Question: Because I have a scroll view, I have set my View Controller to freeform with a fixed size (since that was what I learnt). I want to have my scroll view such that it starts with the same contentSize and scrollable size (so that initially you can't scroll), then later after buttons are pressed the scrollable height increases so that you can scroll. I had tested all this on the iPhone Xr model simulator, and it was all working well until I tried switching to a different iPhone model (iPhone 7+). When I tested my program with the 7+ (which is shorter in height), the scrollView was initially scrollable (which it wasn't supposed to), and I think it might be because I have set my View Controller to freeform with a fixed size (which fits the iPhone Xr model which is taller), so when I try using a smaller iPhone model, it still has the same bigger length so it initially is scrollable.
What I want to get is have my scrollView go from the top of the screen of the iPhone to about halfway, x above a button I have. What I had initially was:
'''
scrollView.contentSize.height = 404
'''
Which I now know is completely wrong since I was hard coding it, but I don't know how else I can find the height from the top of the iPhone screen to the button. Perhaps its something along the lines of:
'''
scrollView.contentSize.height = button.frame.origin.y - /*y position of top of iPhone screen*/
'''
I also considered that the height of the scrollView might just be the y position of the button, however, because I have a fixed View Controller height, for iPhones with smaller displays, that would make the scrollView much larger than what I want (a size such that you initially can't scroll).
Hopefully this makes sense, thanks.

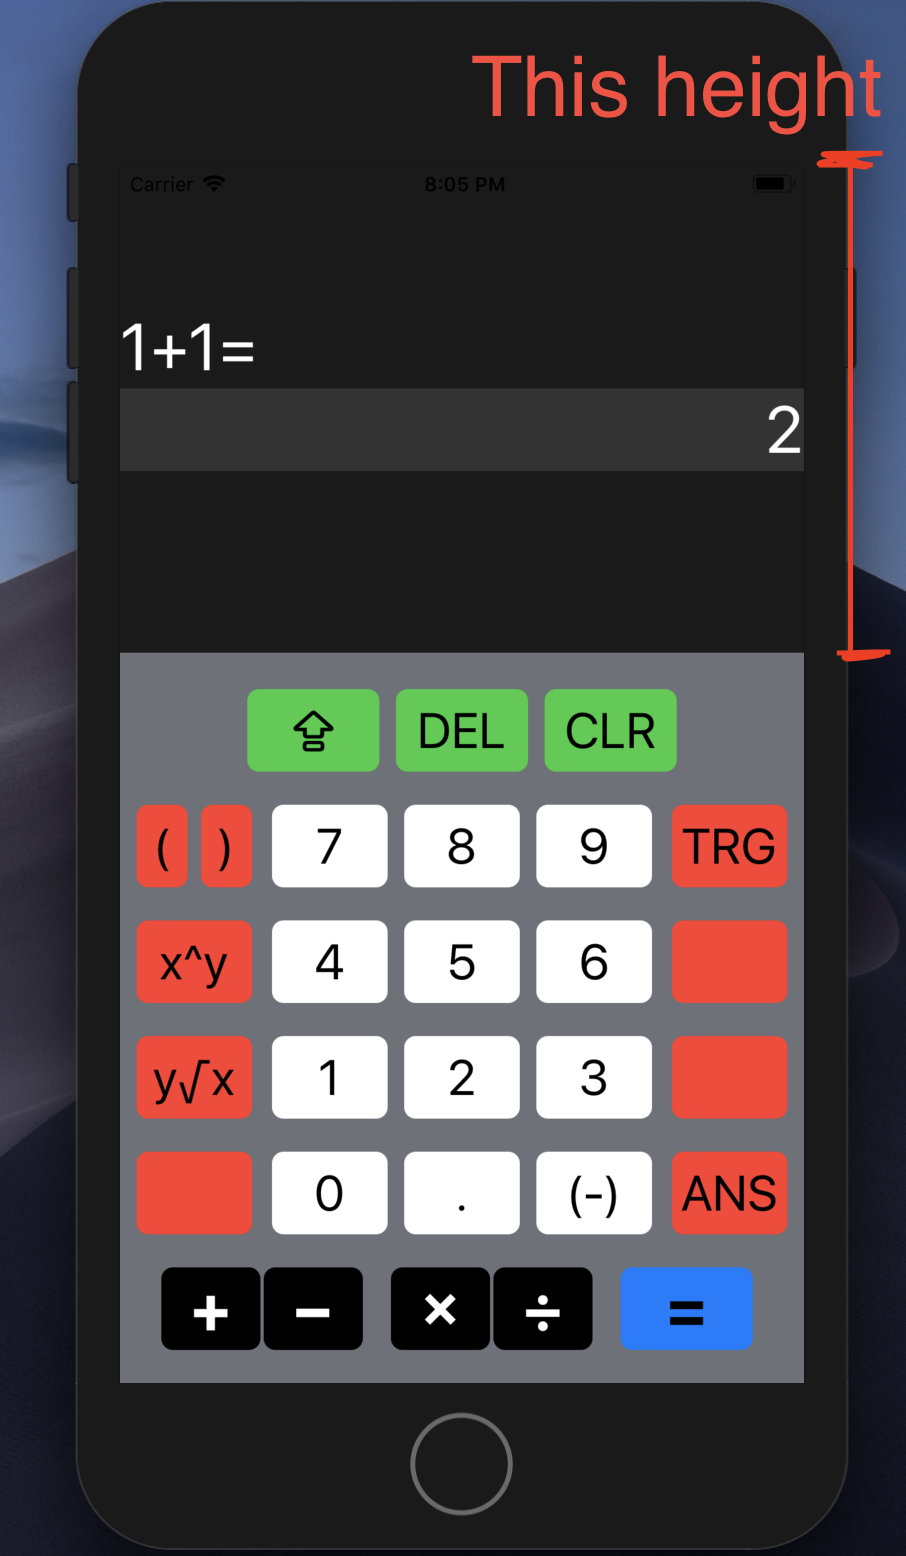
Answer: How to get the screen size:
'''
let screenFrame = UIScreen.main.bounds // returns a CGRect
let screenHeight = screenFrame.height // returns a CGFloat
'''
If you are trying to go completely using storyboard, try setting required constraints from the 'scrollView' to the 'view' to get it where you want.
The height of the 'contentView' inside the 'scrollView' can then be set equal to the height of the 'scrollView', but with a low priority.
I think that should work, though it's easier to explain when starting from scratch. Let me know how it goes.